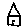
Label: house